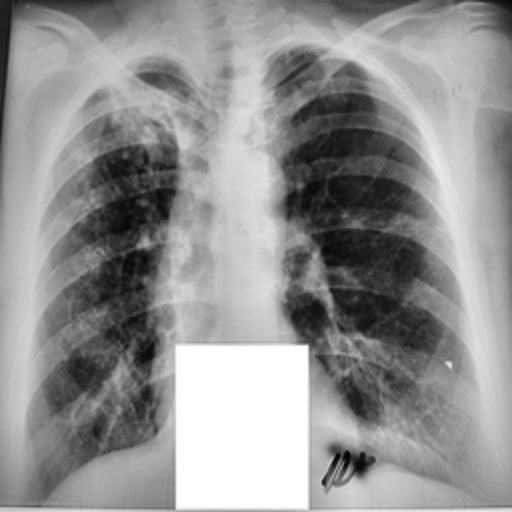
Finding: TUBERCULOSIS